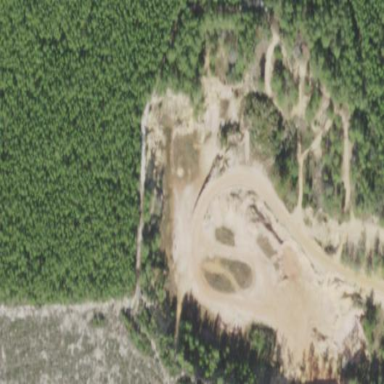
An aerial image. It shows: Quarry area.